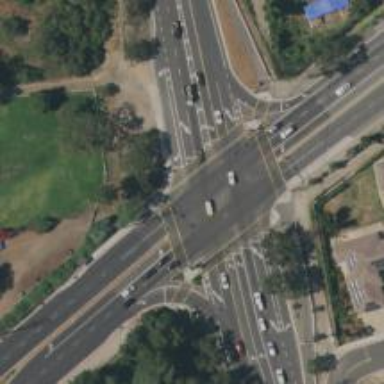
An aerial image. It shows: Marked road crossing.